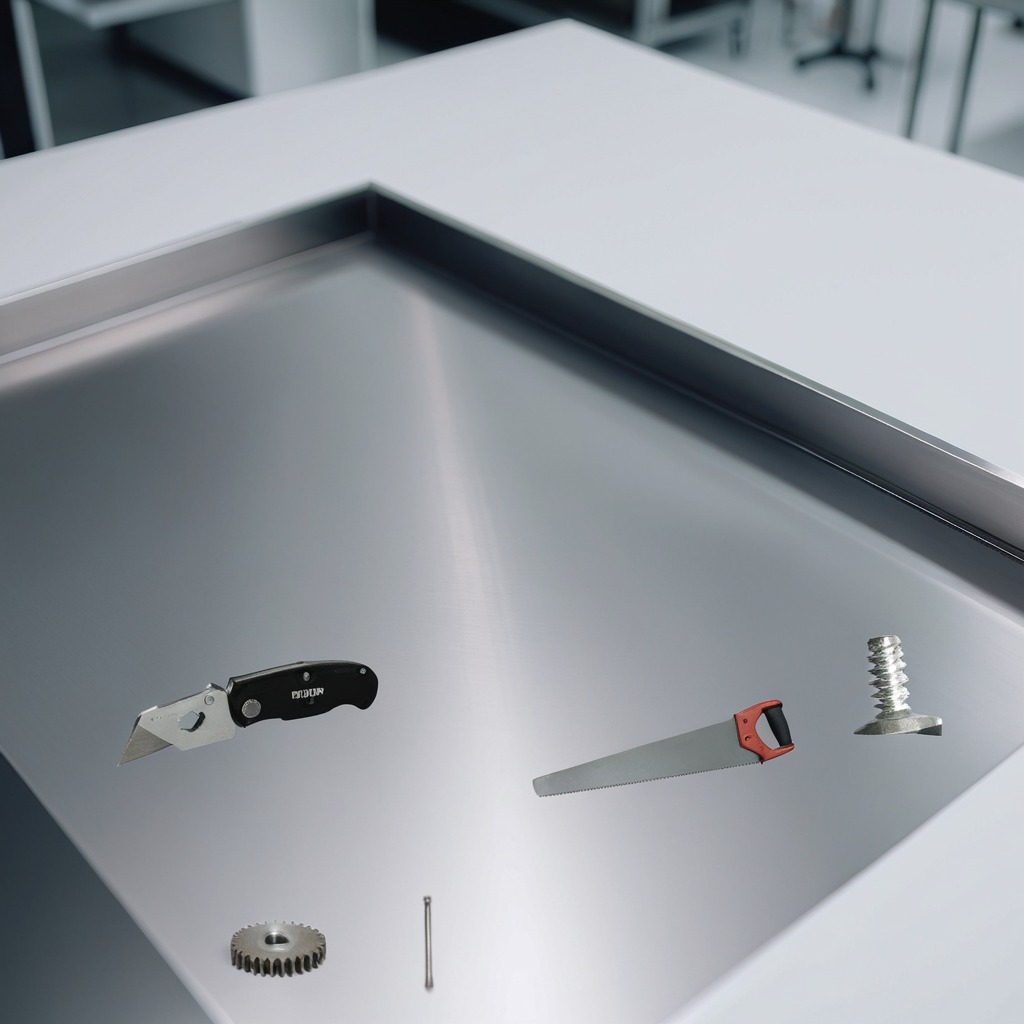
A steel gear with teeth, a utility knife, a metal machine screw, an iron nail, and a handheld metal saw are lying on a stainless steel table in a high-end prototyping lab.